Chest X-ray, AP view. Patient: 49 years old, sex F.
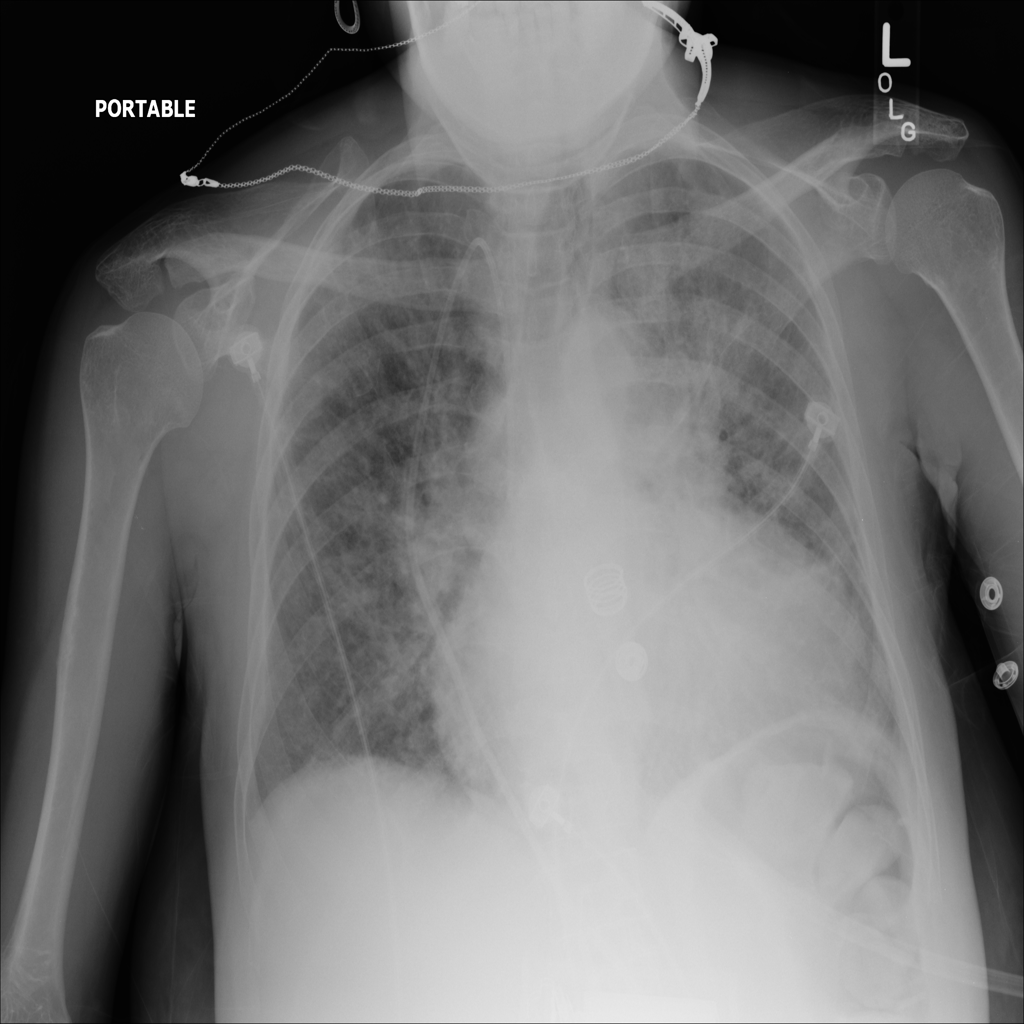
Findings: Cardiomegaly, Infiltration